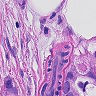
Metastatic tissue present: yes